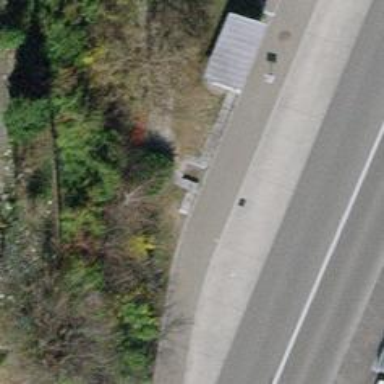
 serving as platform for public transportation."